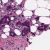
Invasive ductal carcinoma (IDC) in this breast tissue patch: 1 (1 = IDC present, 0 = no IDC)